The plot is a Morlet-wavelet scalogram of a rotor-rig vibration measurement. Classify the rotor condition as one of: normal, misalignment, unbalance, looseness.
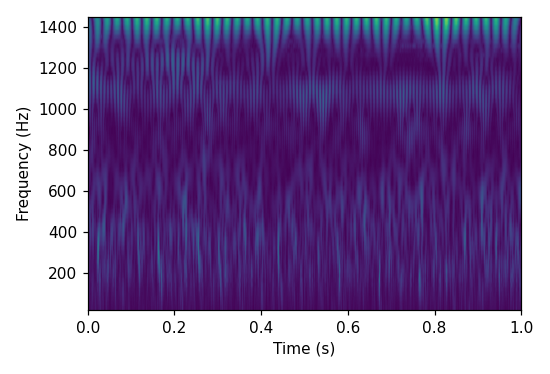
Answer: unbalance